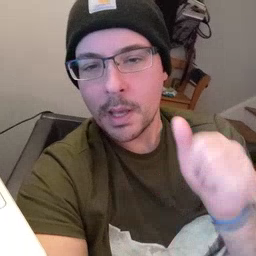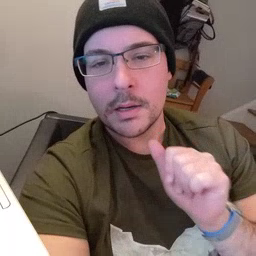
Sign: aunt